Field crop: tomato
Growth stage: 2
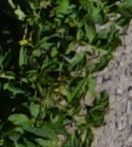
Species: tomato